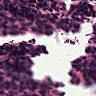
Metastatic tissue present: no